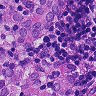
Metastatic tissue present: yes